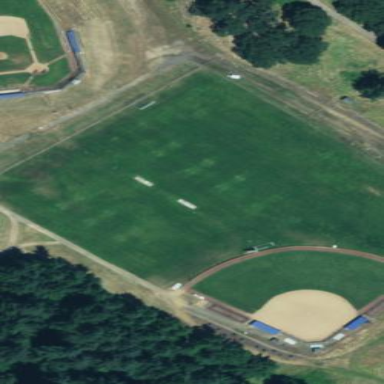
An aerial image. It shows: Soccer pitch for outdoor sports and leisure activities.